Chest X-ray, PA view. Patient: 55 years old, sex M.
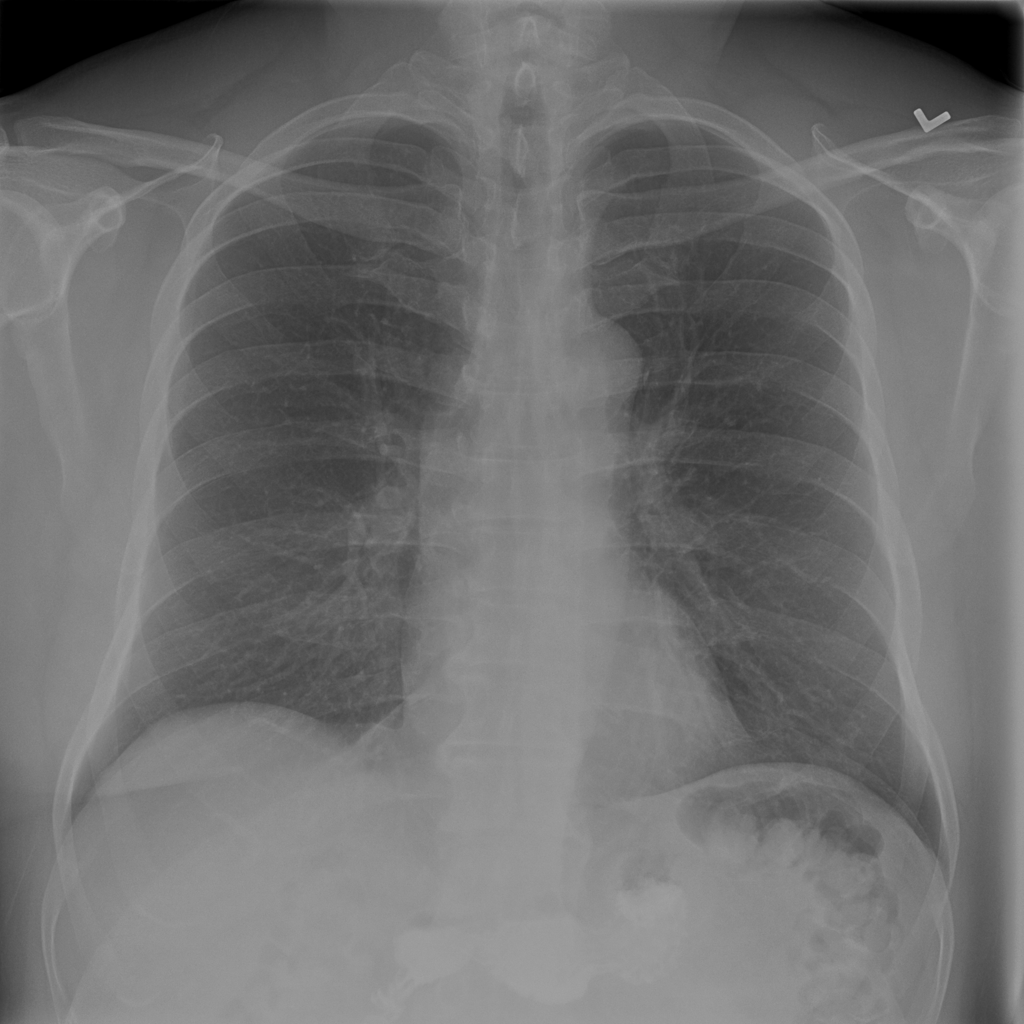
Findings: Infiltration